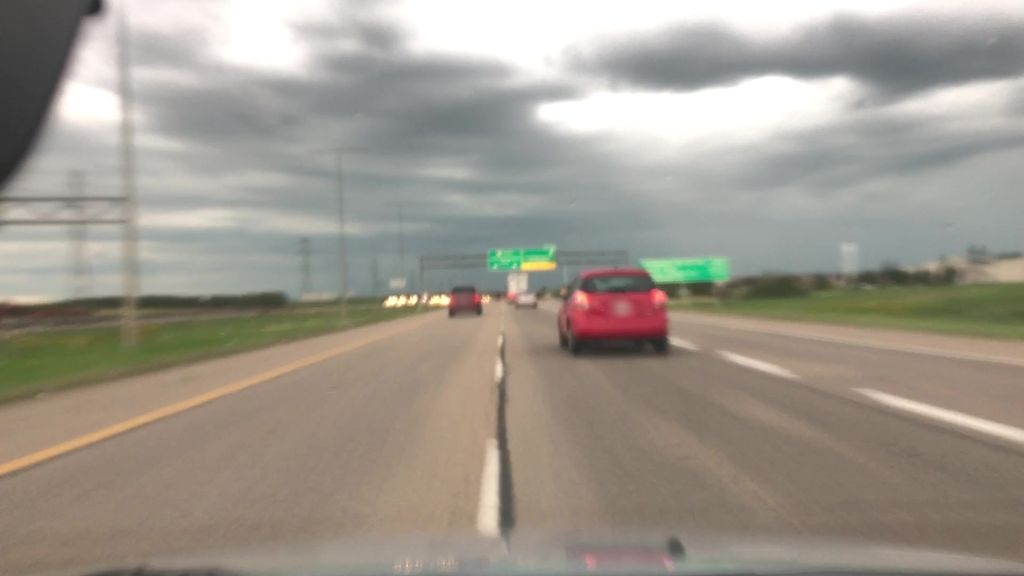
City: edmonton